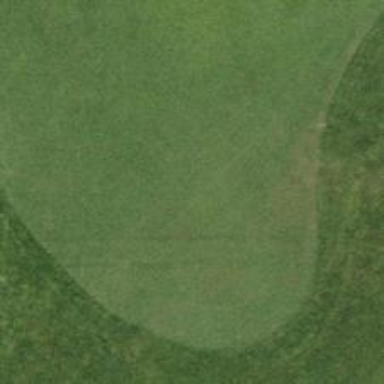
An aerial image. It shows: Golf hole.